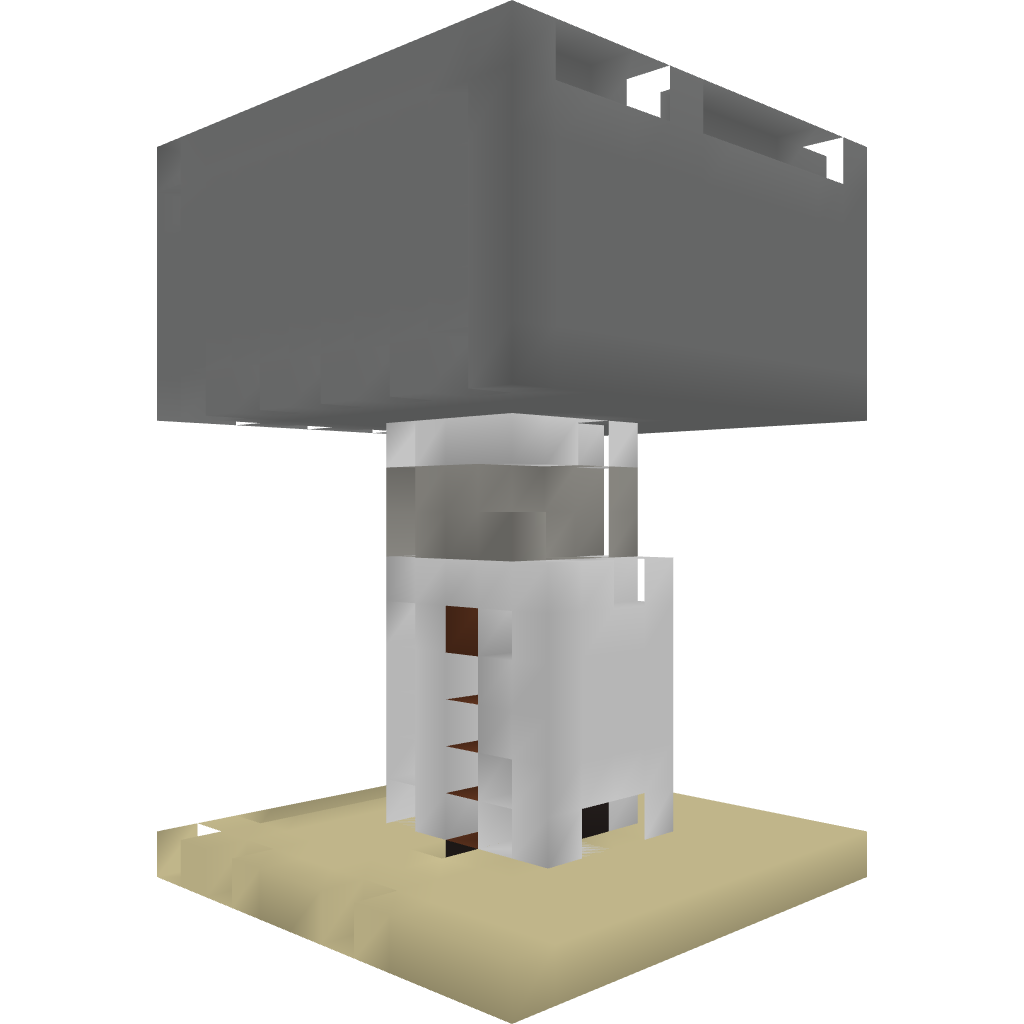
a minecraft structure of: Iron farm